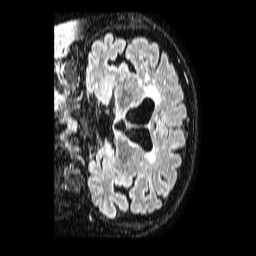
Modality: FLAIR
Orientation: coronal
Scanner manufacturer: philips
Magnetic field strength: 1.5 T
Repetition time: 4.8 s
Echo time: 0.3 s